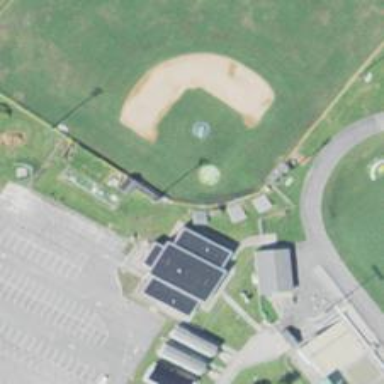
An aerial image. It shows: Baseball pitch for leisure land activities.